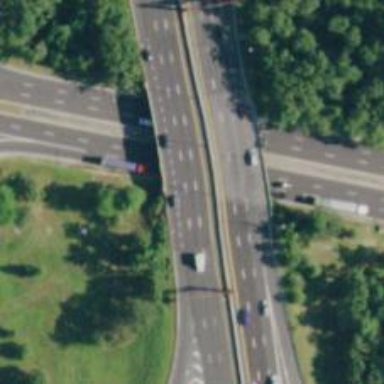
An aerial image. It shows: Motorway junction.